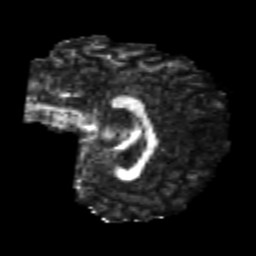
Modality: FA
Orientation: sagittal
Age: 26
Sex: female
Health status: healthy
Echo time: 0.074 s